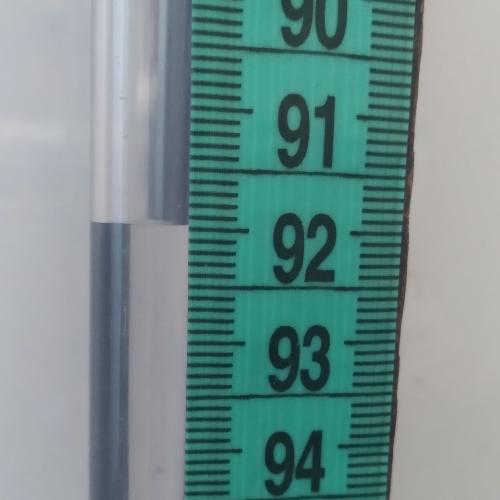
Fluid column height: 92.0 cm